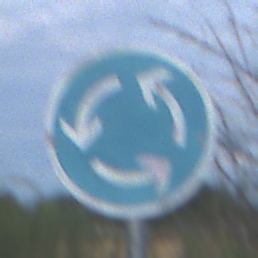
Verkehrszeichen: Kreisverkehr
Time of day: MorningAfternoon
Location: Outdoor (Nature)
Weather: PartlyCloudy
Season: NotSpecified
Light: Natural